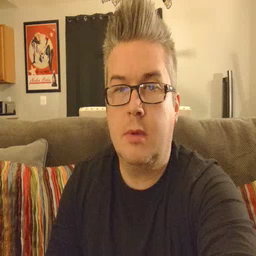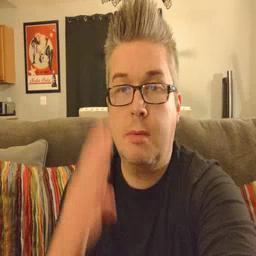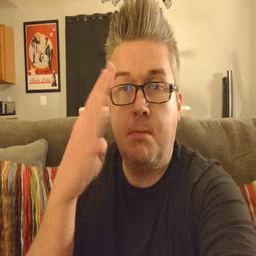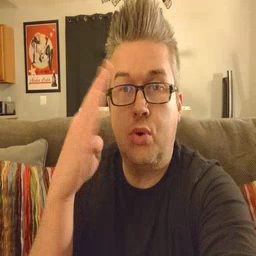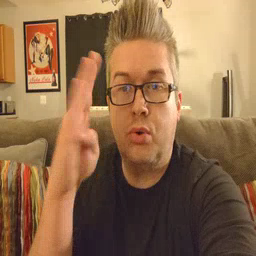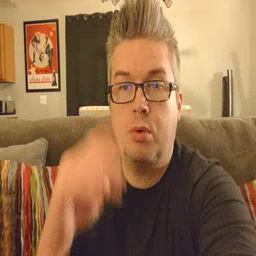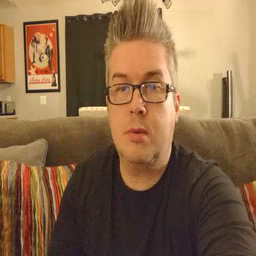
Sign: blue